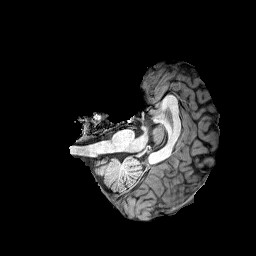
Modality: T1w
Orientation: axial
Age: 37
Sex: male
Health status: healthy